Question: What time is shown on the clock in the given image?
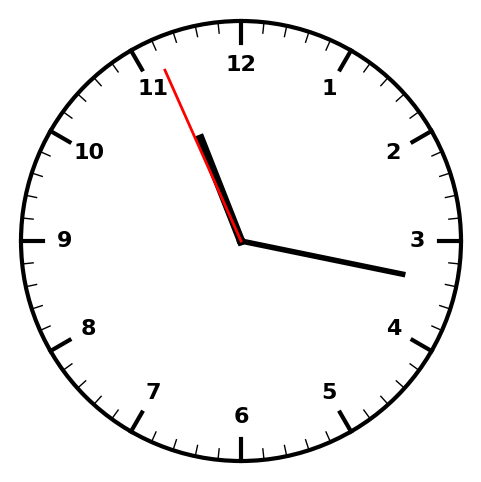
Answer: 11:16:56